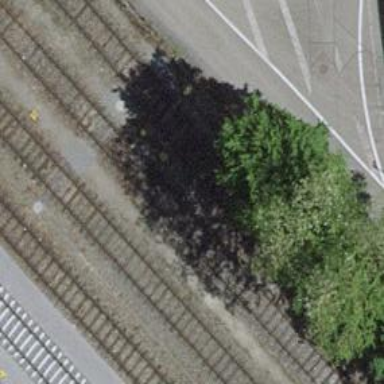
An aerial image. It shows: Railway yard.